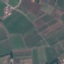
Land use / land cover class: PermanentCrop